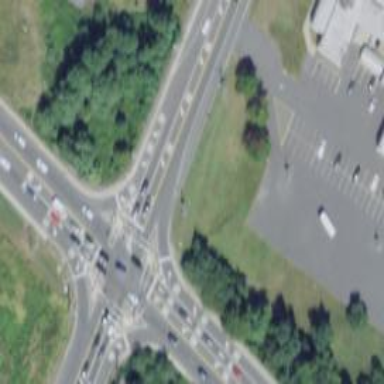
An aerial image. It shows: Crossing on the road with line markings.